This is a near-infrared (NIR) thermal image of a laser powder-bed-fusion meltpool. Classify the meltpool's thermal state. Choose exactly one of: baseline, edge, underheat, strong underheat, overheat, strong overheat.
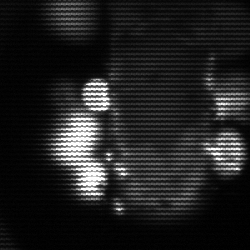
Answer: strong underheat